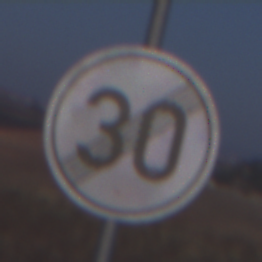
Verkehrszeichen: EndeGeschwindigkeit30
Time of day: SunriseSunset
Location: Outdoor (Nature)
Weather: Clear
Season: NotSpecified
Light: Natural